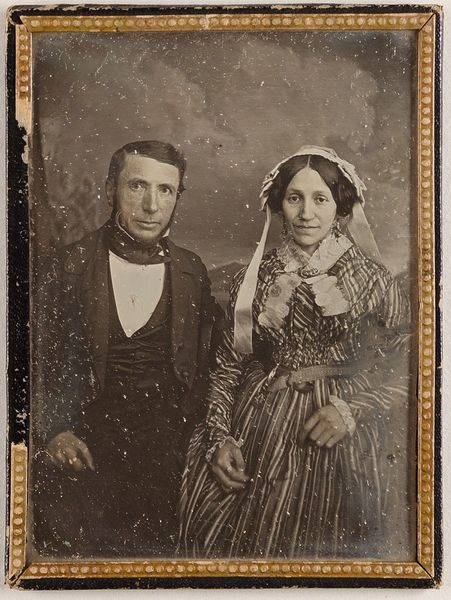
Titel: Herr J. Mendel und seine Frau
Künstler: Carl Ferdinand Stelzner
Standort: Hamburg
Institution: Museum für Kunst und Gewerbe Hamburg
Schlagwörter: mann, frau, haube, figur, paar, kopfbedeckung, foto, fotografie, photographie, doppelbildnis, doppelportrait, photo, ehe, lichtbild, daguerreotypie, bildwerke, angewandte und bildende kunst, hessische systematik, porträtfotografie, porträtphotographie, doppelporträt, verheiratetes paar, matrimonium, ehestand